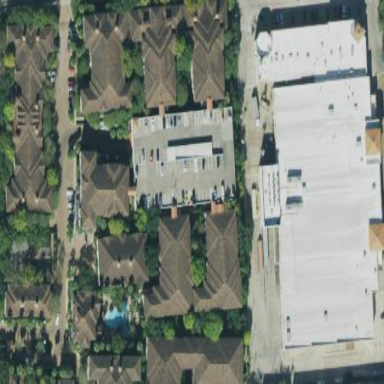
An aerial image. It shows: Multi-storey parking building.